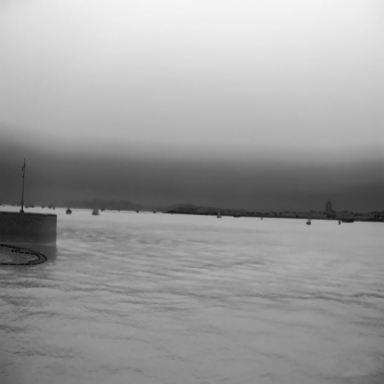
There are five objects shown in the infrared image, including a container_ship, and four sailboats.